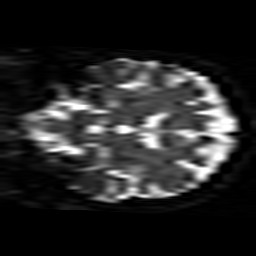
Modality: ADC
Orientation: coronal
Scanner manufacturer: siemens
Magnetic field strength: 1.5 T
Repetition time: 16.8 s
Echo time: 0.119 s